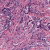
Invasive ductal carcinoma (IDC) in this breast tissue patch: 1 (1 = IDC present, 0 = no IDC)